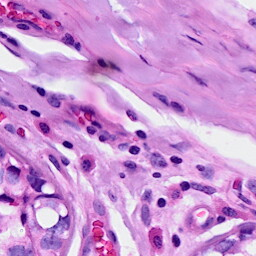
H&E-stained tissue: Breast